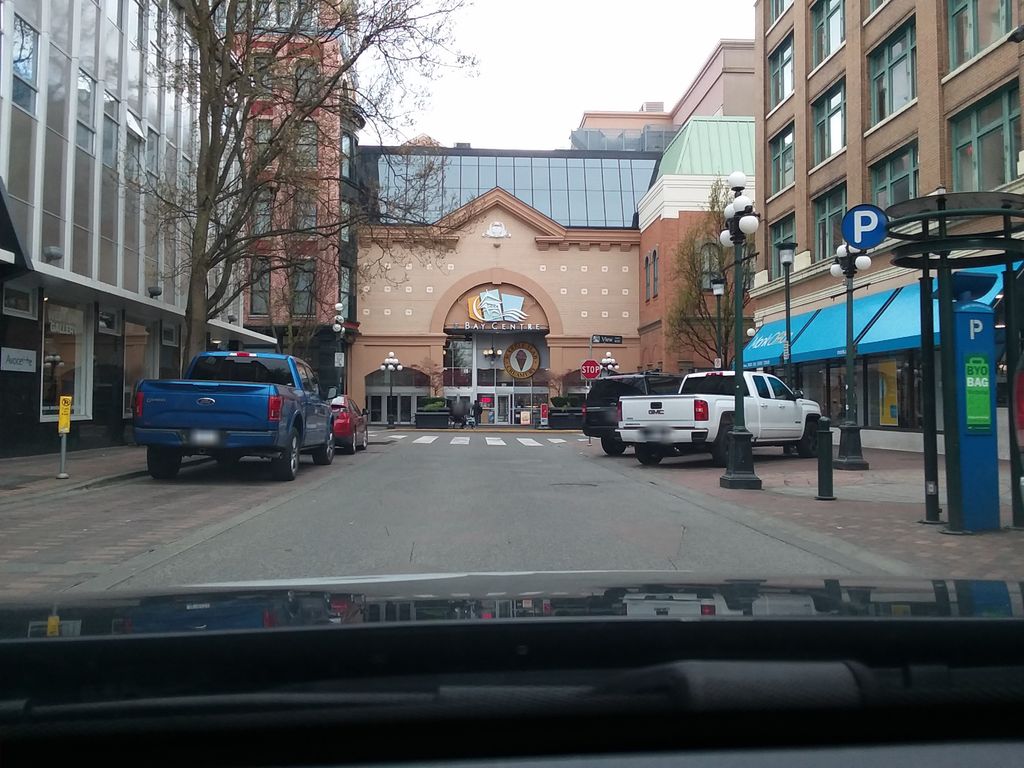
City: victoria